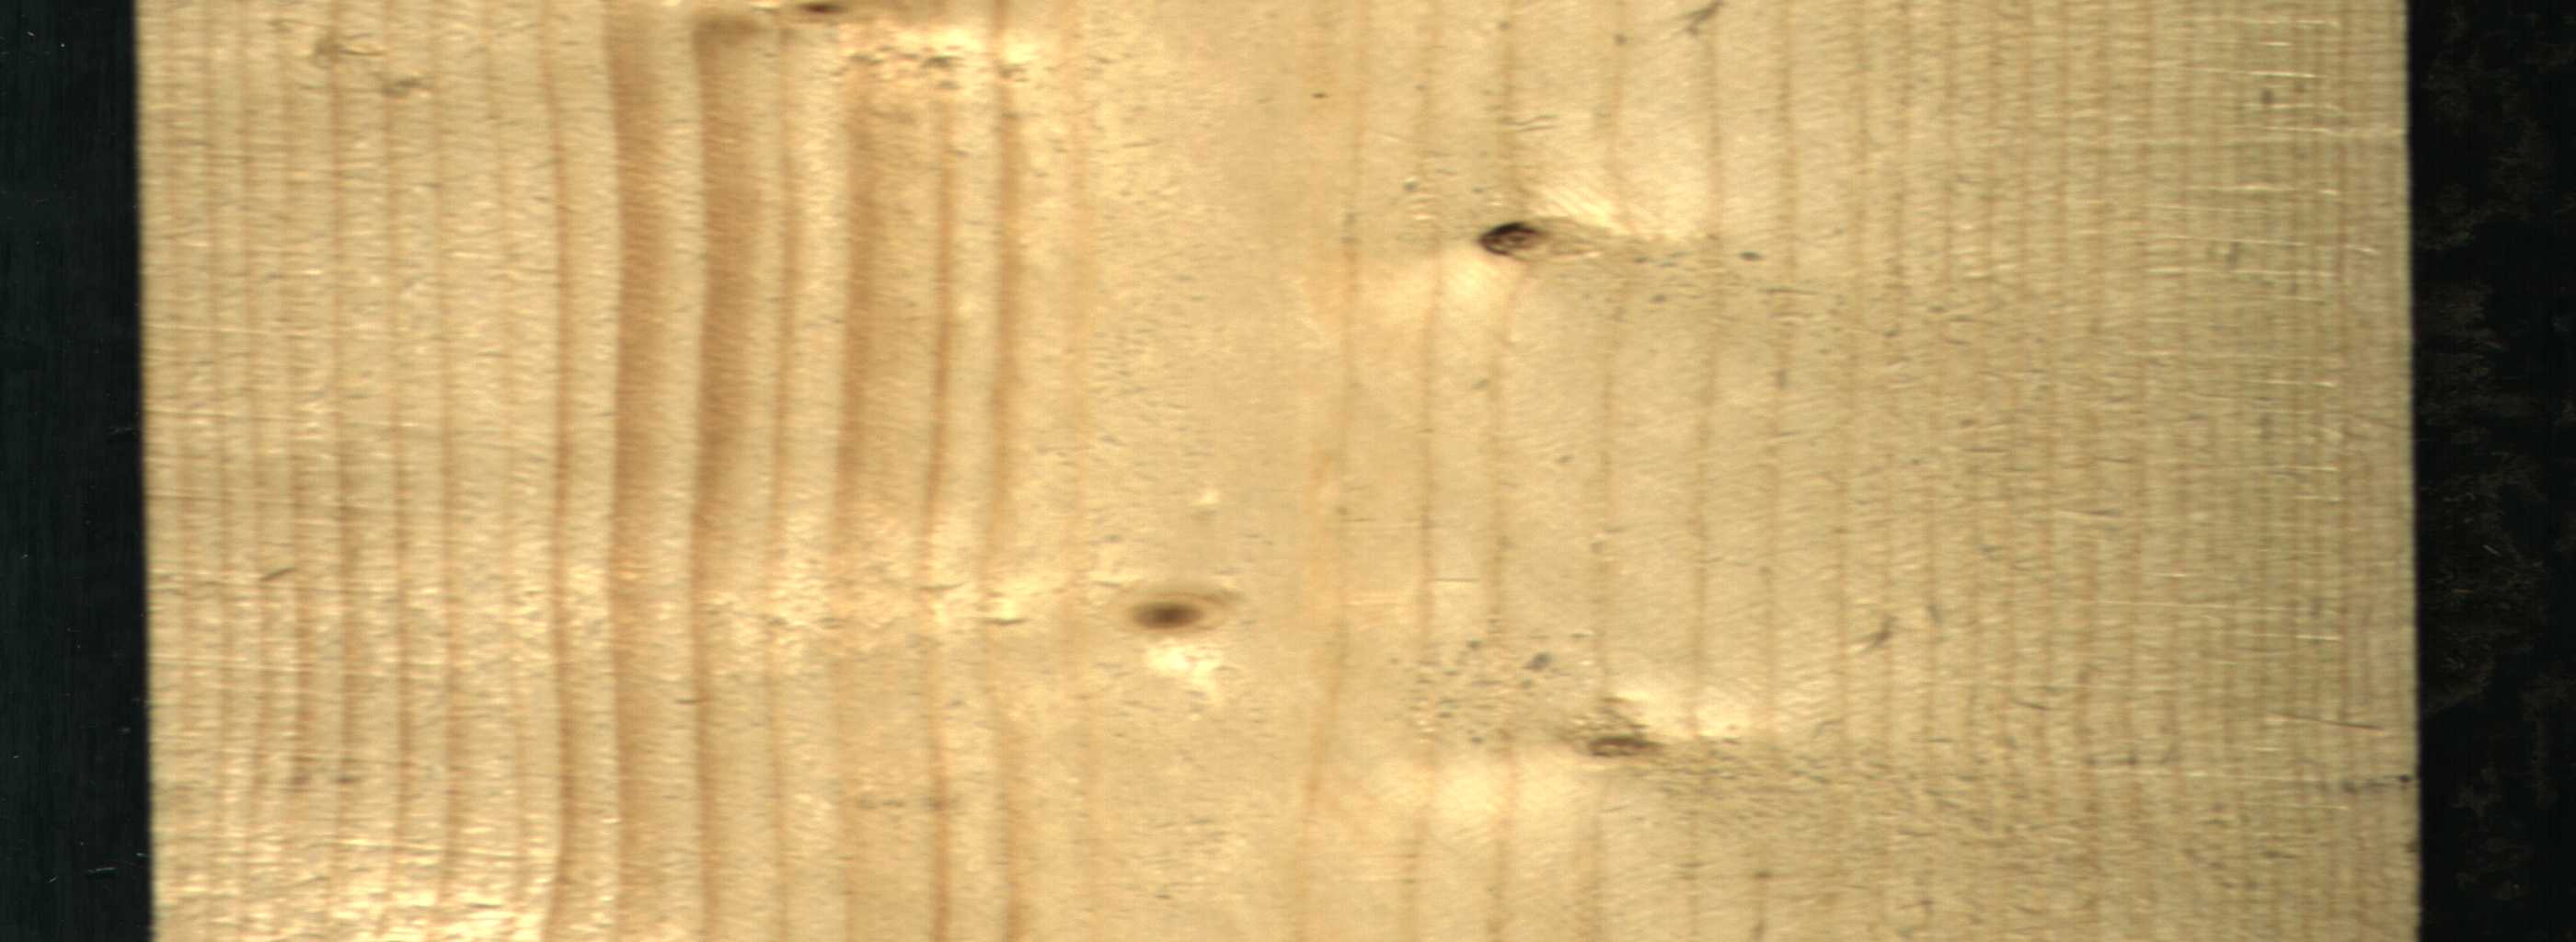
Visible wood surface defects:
Dead_Knot
Live_Knot
Live_Knot
Live_Knot